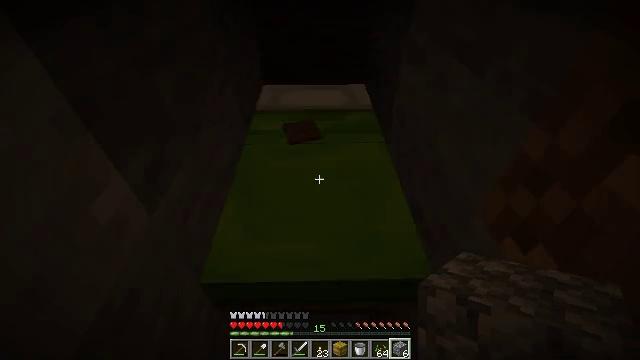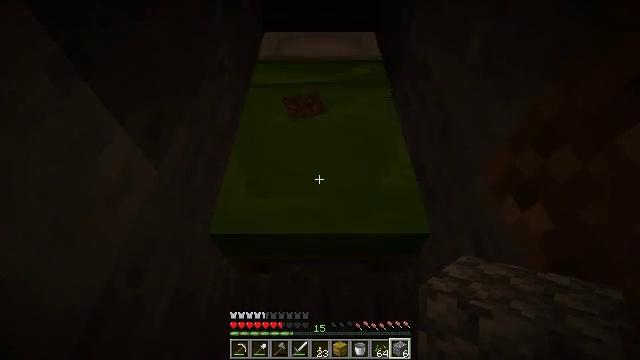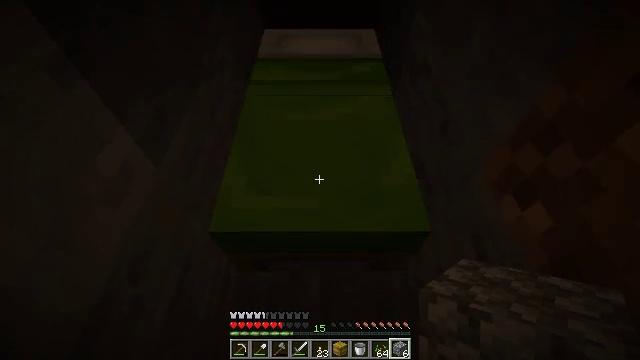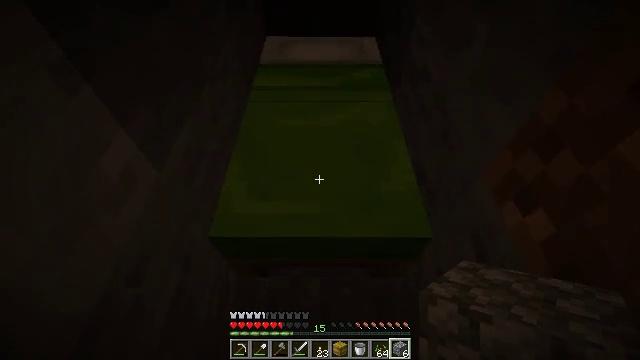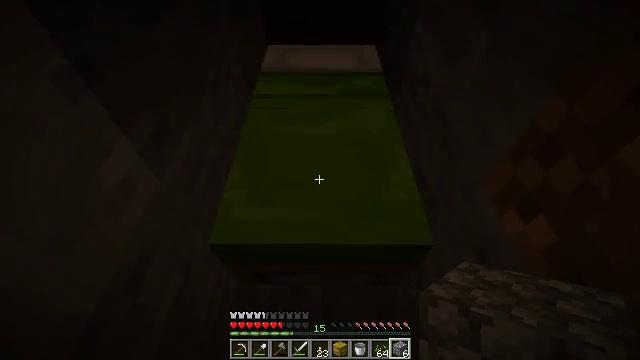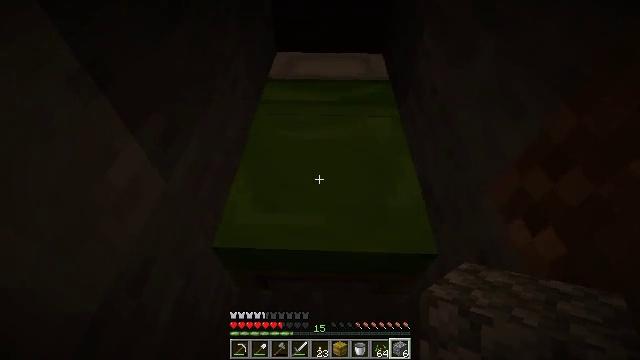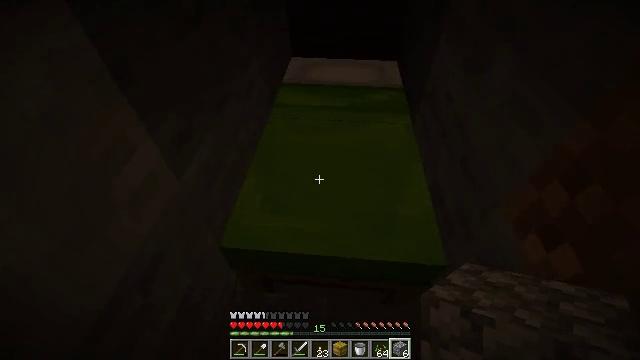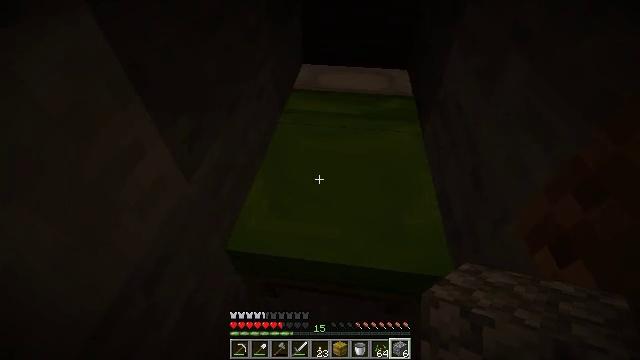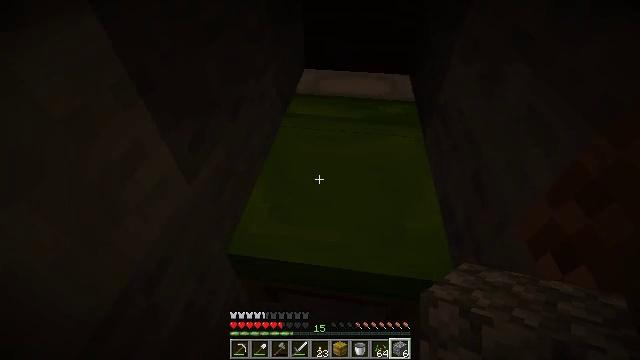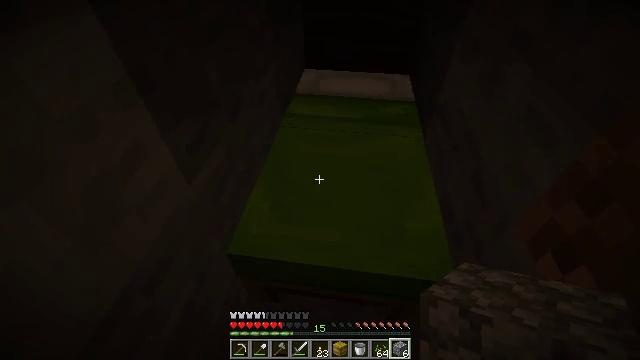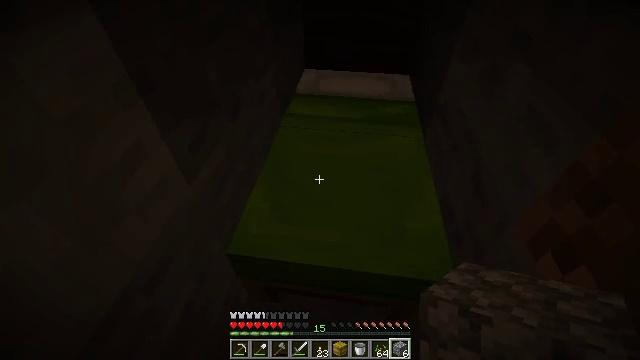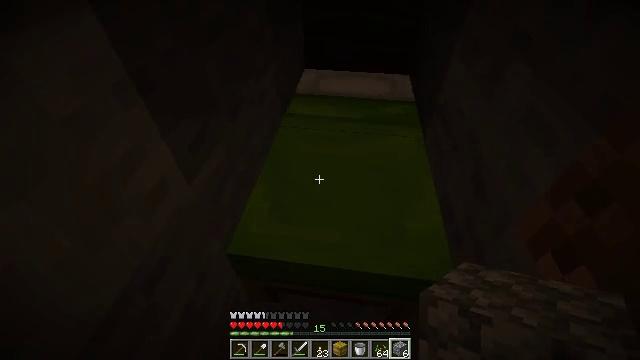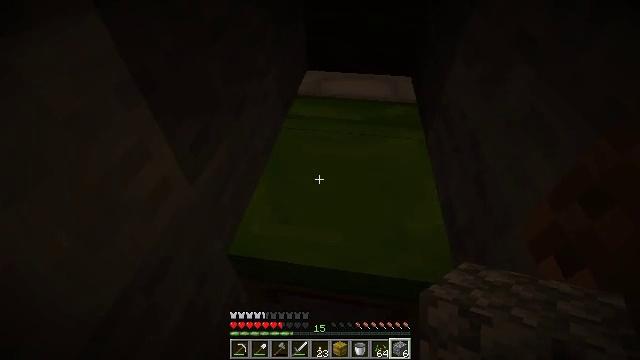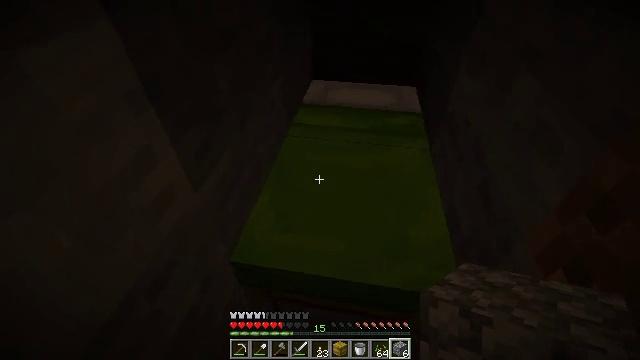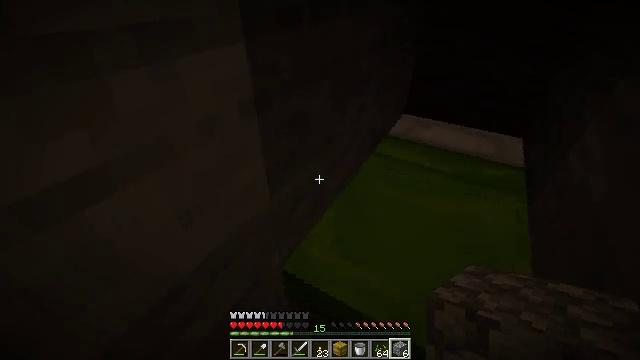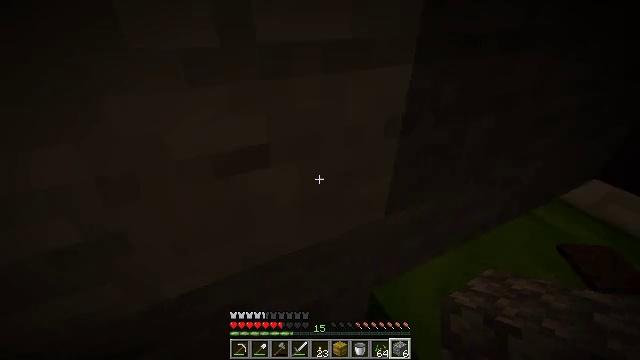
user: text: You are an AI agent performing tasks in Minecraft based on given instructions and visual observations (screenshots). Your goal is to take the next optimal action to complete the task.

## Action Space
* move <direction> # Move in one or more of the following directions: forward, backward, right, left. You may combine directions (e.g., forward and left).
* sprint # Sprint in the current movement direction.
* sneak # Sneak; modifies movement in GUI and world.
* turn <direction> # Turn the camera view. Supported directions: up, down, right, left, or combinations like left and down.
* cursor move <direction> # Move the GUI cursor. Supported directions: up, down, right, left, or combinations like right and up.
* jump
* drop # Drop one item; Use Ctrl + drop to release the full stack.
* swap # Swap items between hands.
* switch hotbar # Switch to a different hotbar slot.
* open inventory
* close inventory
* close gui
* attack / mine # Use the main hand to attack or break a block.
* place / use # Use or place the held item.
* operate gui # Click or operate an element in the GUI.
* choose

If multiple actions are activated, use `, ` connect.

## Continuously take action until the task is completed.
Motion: motion action
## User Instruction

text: Mine the lime bed to collect it.
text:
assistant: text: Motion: turn left and down
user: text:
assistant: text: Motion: no_op
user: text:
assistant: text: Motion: turn up
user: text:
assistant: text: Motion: turn up
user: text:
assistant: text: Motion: turn left and up
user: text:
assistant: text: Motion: turn left and up
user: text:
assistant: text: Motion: turn left and up
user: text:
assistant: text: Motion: no_op
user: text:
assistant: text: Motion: no_op
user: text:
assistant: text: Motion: no_op
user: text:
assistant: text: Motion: no_op
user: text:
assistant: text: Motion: no_op
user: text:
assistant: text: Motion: turn left and up
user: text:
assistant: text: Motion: turn left and up
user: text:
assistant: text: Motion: turn left and up
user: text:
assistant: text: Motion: turn left and up
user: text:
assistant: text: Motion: turn left
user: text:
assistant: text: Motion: no_op
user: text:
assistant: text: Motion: no_op
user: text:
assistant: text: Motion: no_op
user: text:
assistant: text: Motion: no_op
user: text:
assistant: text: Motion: no_op
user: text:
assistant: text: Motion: turn left and down
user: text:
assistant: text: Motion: no_op
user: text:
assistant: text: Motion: no_op
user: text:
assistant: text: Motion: no_op
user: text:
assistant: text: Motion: switch to hotbar 1
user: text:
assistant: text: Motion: switch to hotbar 1
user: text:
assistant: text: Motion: no_op
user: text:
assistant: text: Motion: no_op